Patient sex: M
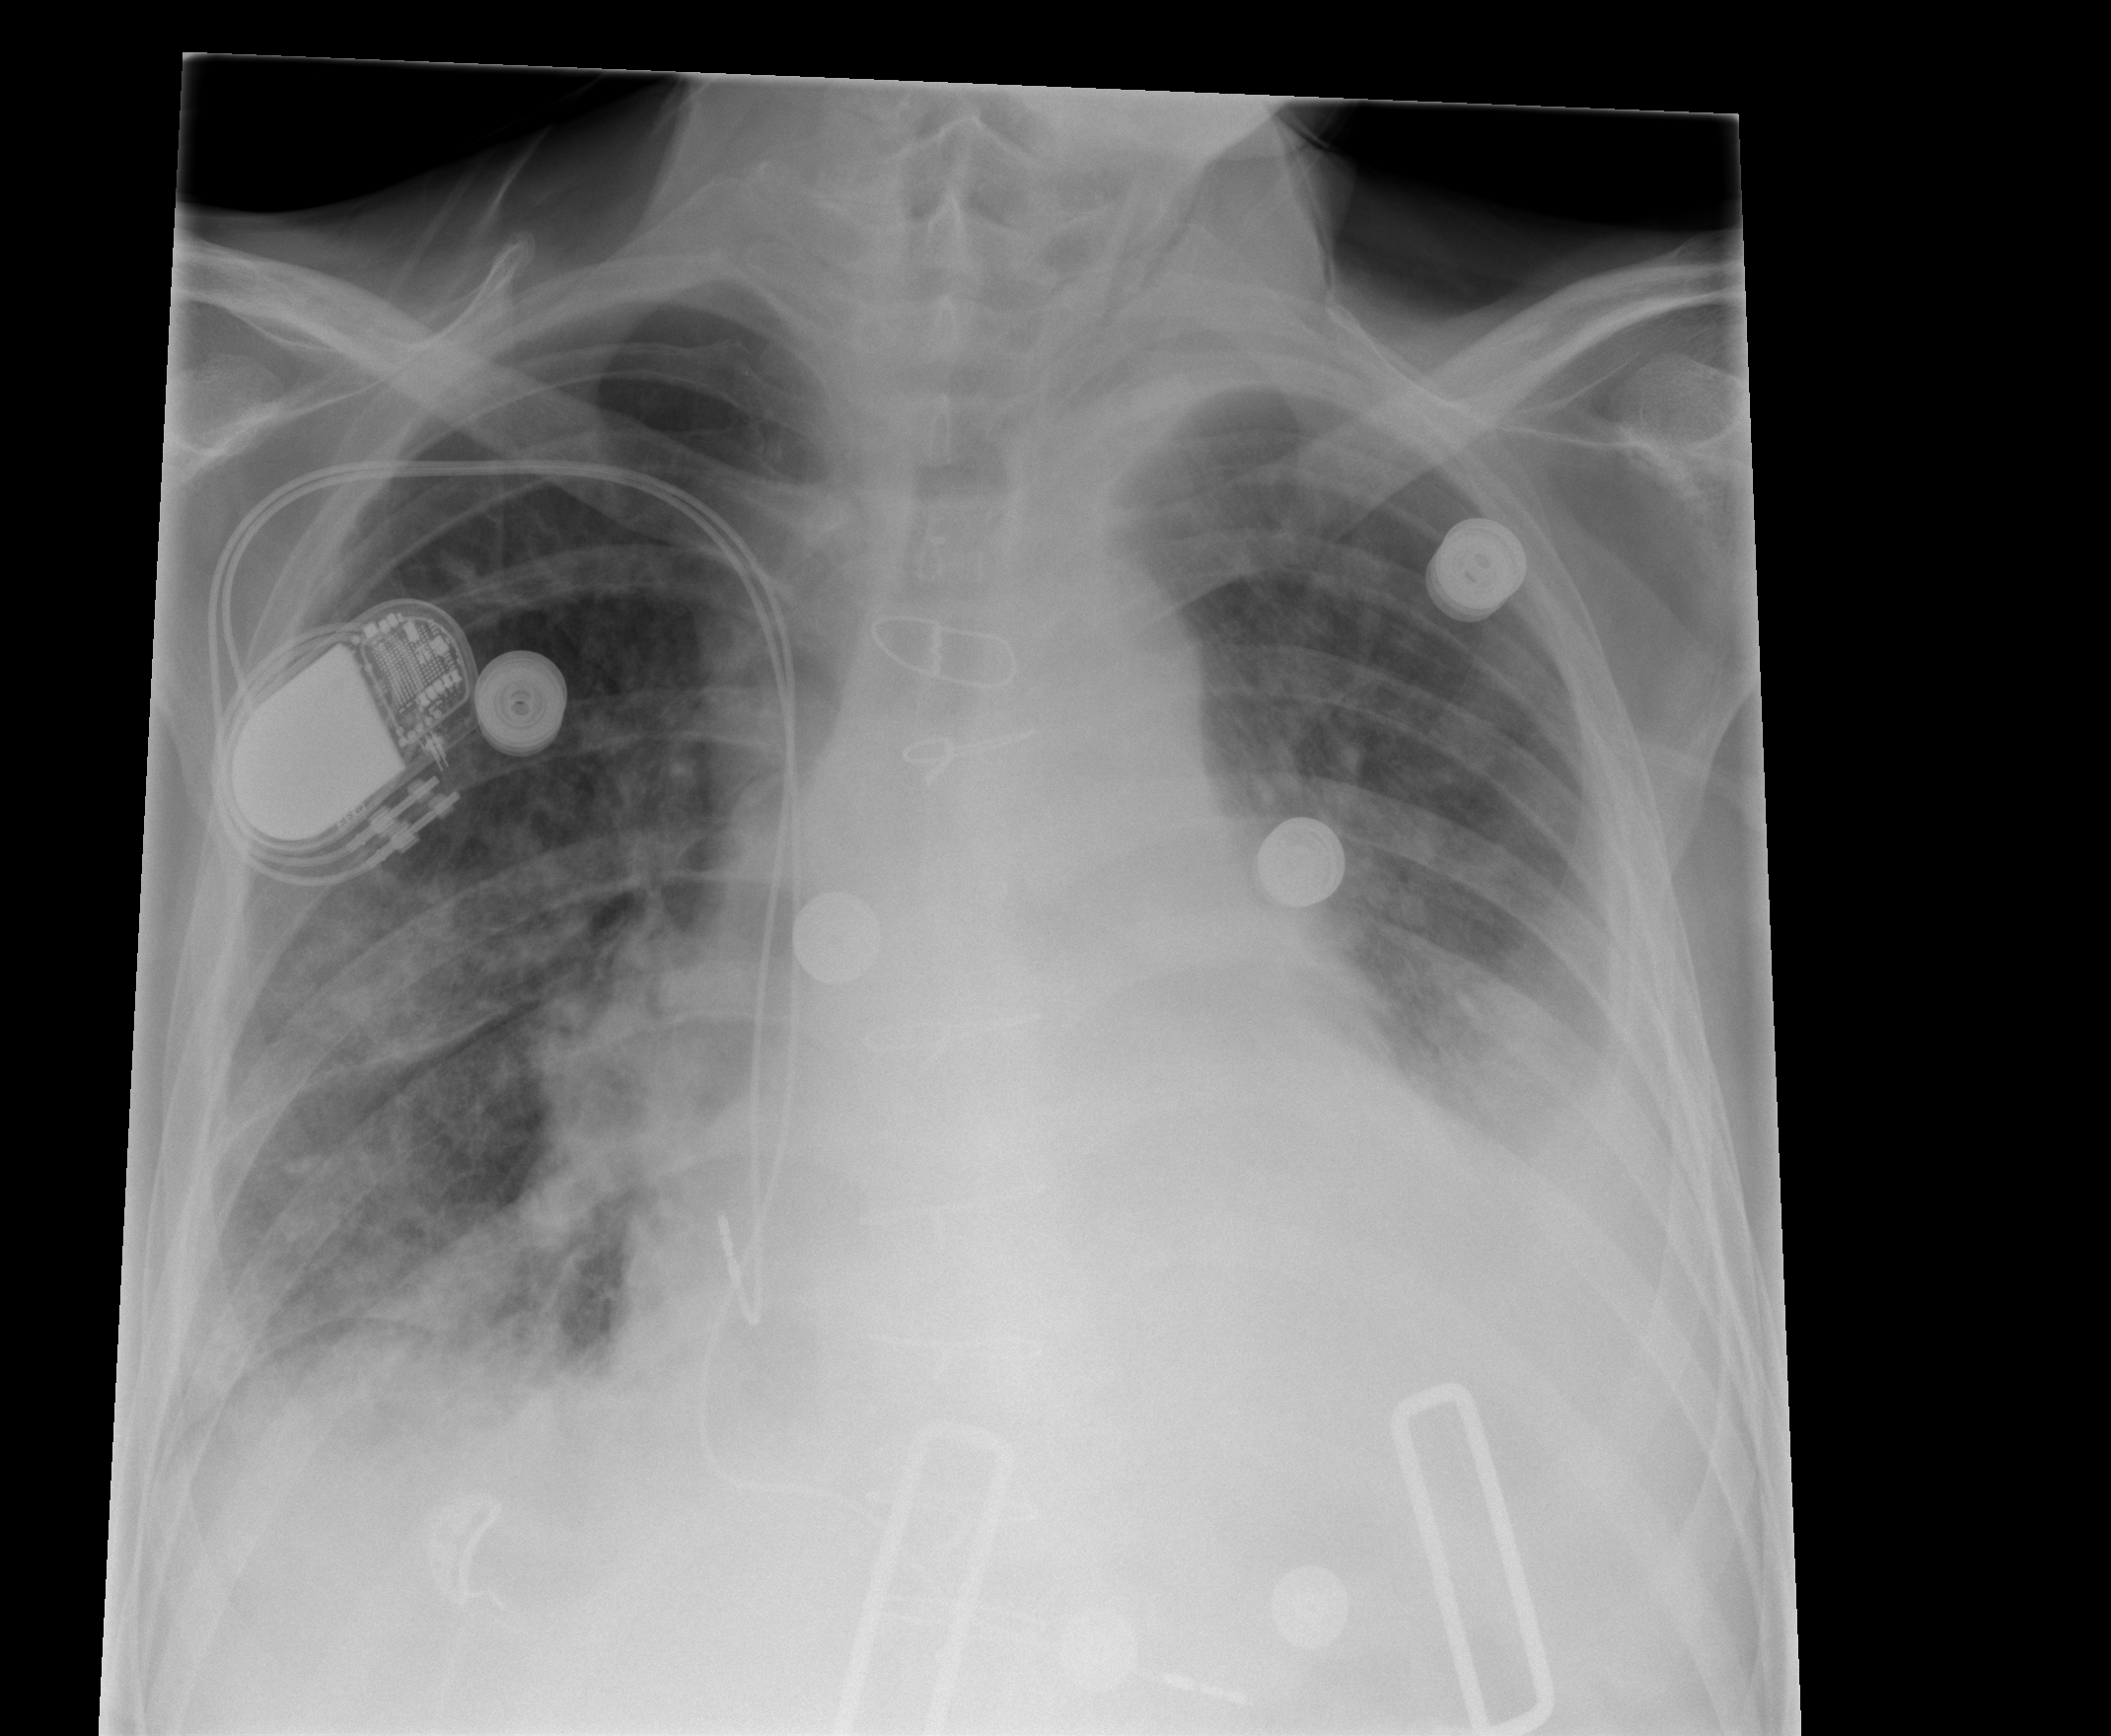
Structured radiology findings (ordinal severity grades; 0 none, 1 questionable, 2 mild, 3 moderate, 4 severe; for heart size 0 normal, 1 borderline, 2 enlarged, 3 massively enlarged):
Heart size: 2
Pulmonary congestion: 2
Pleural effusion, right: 2
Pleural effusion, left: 3
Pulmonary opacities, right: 3
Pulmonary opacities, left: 2
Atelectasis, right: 2
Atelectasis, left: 2